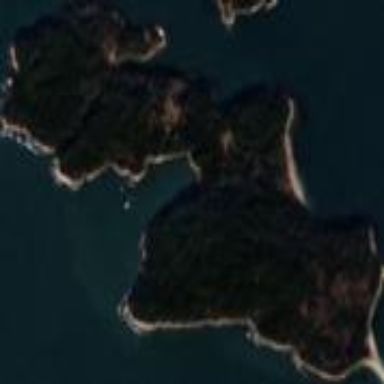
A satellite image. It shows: Island with natural coastline.